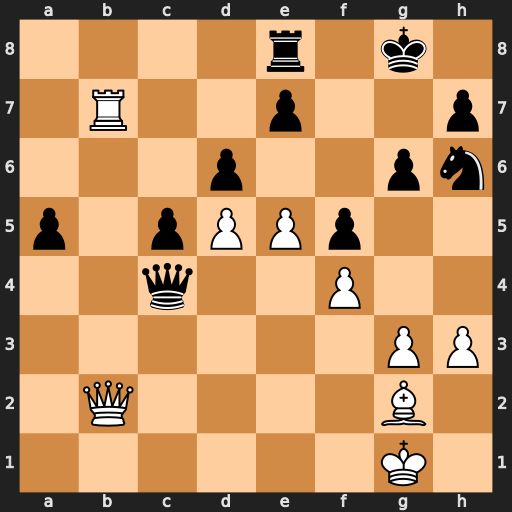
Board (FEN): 4r1k1/1R2p2p/3p2pn/p1pPPp2/2q2P2/6PP/1Q4B1/6K1
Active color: w
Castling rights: -
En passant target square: -
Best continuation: exd6 Qd4+ Qxd4 cxd4 dxe7